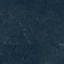
Land use / land cover class: Forest